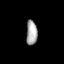
Tissue: lung
Cell type: Myeloid cells
Senescence score: 0.7171
Nuclear area (px): 273
Mean DAPI intensity: 164.564